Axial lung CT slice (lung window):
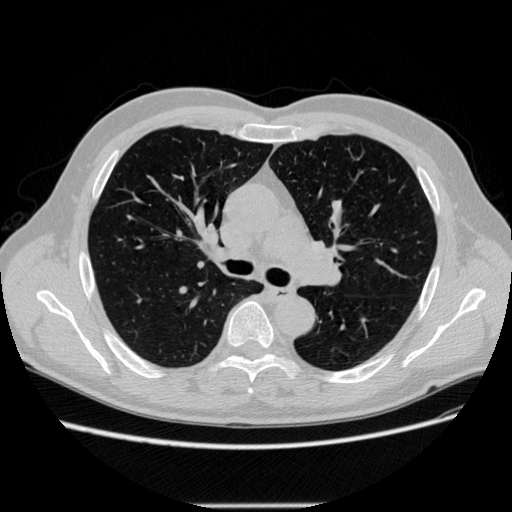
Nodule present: no